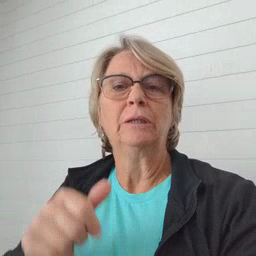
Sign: later